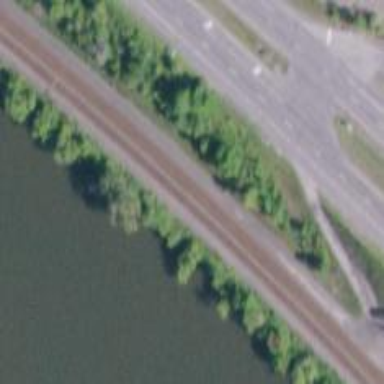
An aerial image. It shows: Railway track.